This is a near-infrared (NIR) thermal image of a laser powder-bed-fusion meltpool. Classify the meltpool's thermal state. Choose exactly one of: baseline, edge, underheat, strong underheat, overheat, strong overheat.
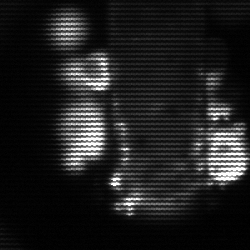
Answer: strong underheat